Field crop: maize
Growth stage: 1
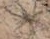
Species: salsola